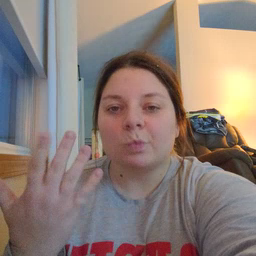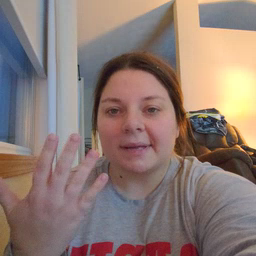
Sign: wait